Question: I want to place a button above 4 other views:

The views b1-b4 are not really buttons, but they look and behave like buttons (clickable and focusable). Equal spacing is desirable.
I have found <URL> but how do I make occupy exactly the width of ?
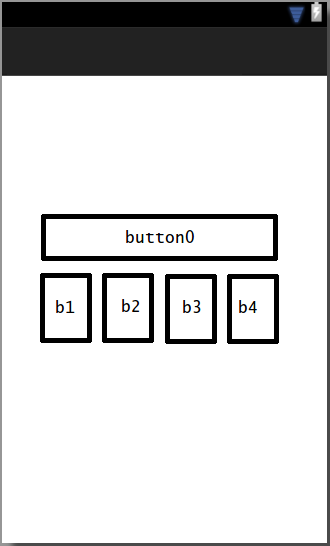
Answer: Try this.
'''
<?xml version="1.0" encoding="utf-8"?>
<LinearLayout xmlns:android="http://schemas.android.com/apk/res/android"
android:layout_width="match_parent"
android:layout_height="match_parent"
android:orientation="vertical" >
<LinearLayout
android:layout_width="match_parent"
android:layout_height="wrap_content"
android:layout_margin="20dp"
android:orientation="vertical" >
<Button
android:id="@+id/button1"
android:layout_width="match_parent"
android:layout_height="wrap_content"
android:text="Button0" />
<LinearLayout
android:layout_width="match_parent"
android:layout_height="wrap_content" >
<Button
android:id="@+id/button2"
android:layout_width="0dp"
android:layout_height="wrap_content"
android:layout_weight="1"
android:text="b1" />
<Button
android:id="@+id/button3"
android:layout_width="0dp"
android:layout_height="wrap_content"
android:layout_weight="1"
android:text="b2" />
<Button
android:layout_width="0dp"
android:layout_height="wrap_content"
android:layout_weight="1"
android:text="b3" />
<Button
android:layout_width="0dp"
android:layout_height="wrap_content"
android:layout_weight="1"
android:text="b4" />
</LinearLayout>
</LinearLayout>
'''
Now let me know, is it helpful or not..??